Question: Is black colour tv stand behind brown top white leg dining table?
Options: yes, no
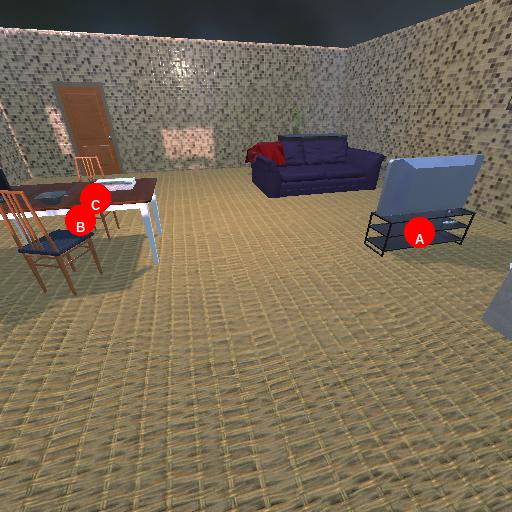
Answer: yes